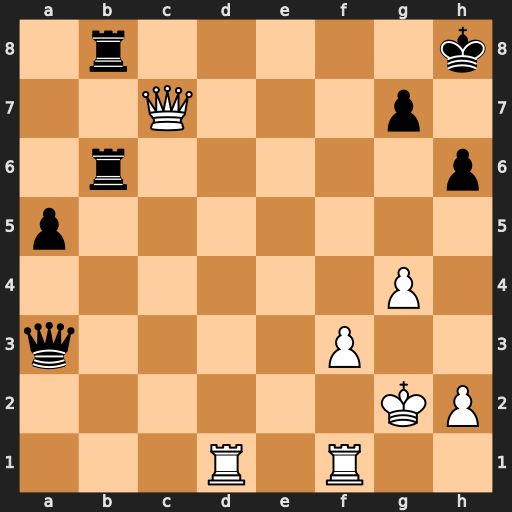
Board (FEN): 1r5k/2Q3p1/1r5p/p7/6P1/q4P2/6KP/3R1R2
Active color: w
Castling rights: -
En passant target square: -
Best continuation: Rd8+ Rxd8 Qxd8+ Kh7 Qxb6